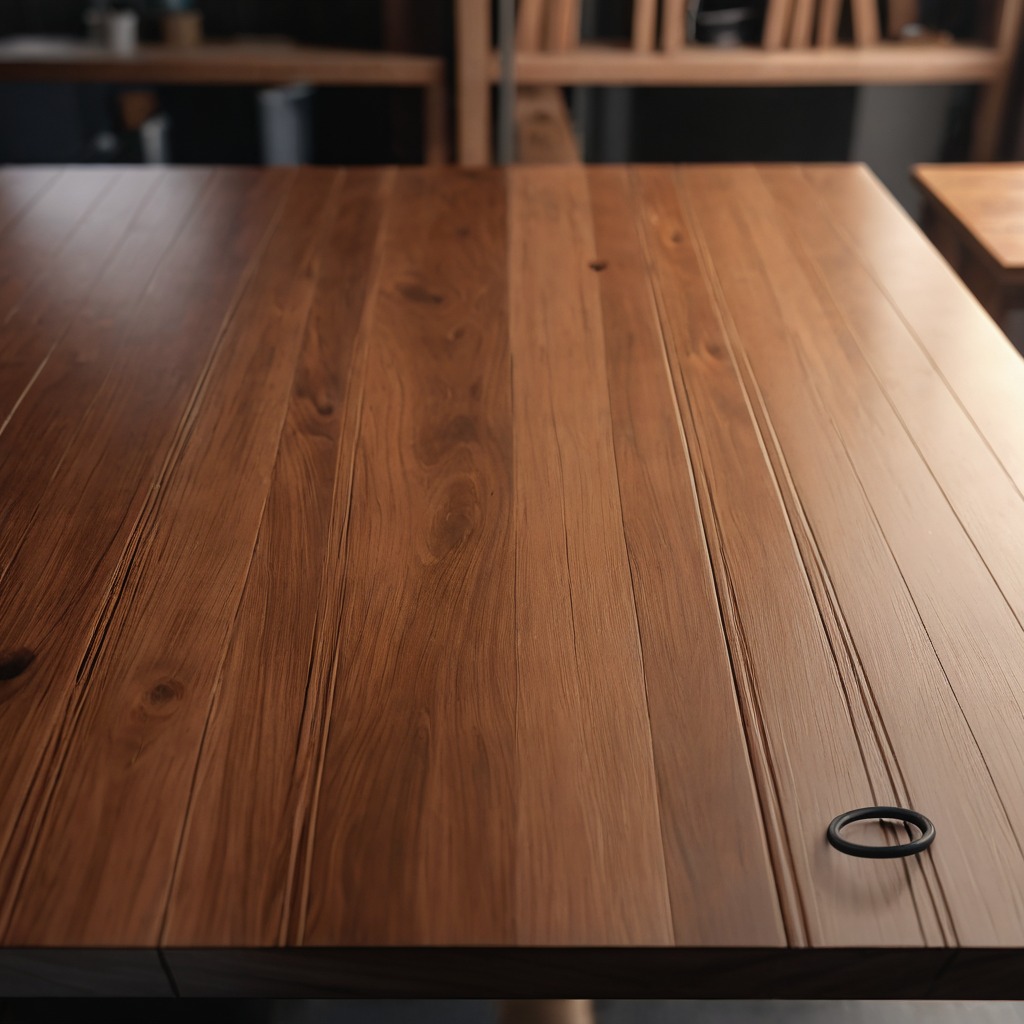
A rubber O-ring is lying on the wooden table.